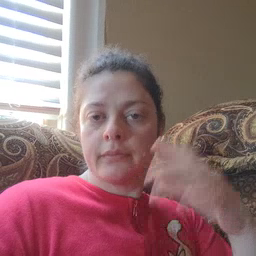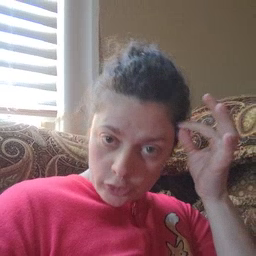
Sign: hair